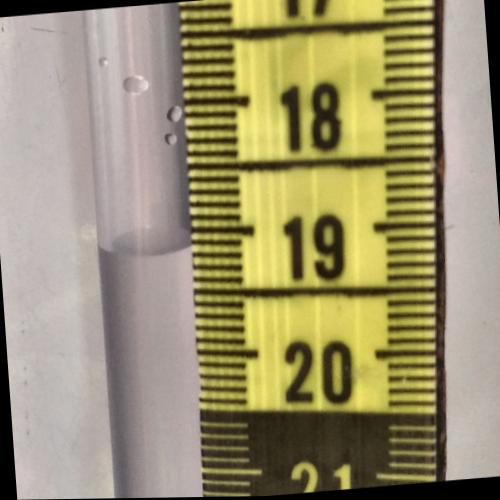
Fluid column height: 19.1 cm